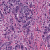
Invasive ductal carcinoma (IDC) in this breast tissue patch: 1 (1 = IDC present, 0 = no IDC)